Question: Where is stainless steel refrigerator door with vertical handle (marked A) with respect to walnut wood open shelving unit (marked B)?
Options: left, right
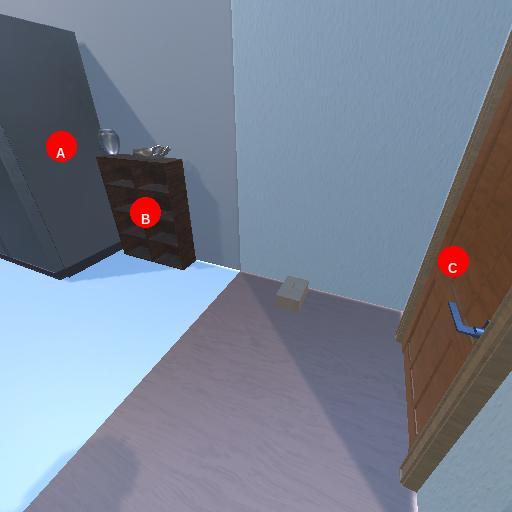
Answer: left